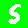
Digit: 5